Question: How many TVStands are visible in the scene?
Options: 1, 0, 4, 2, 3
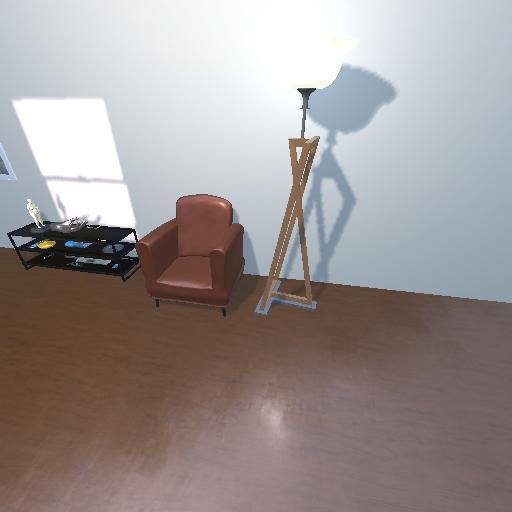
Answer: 1